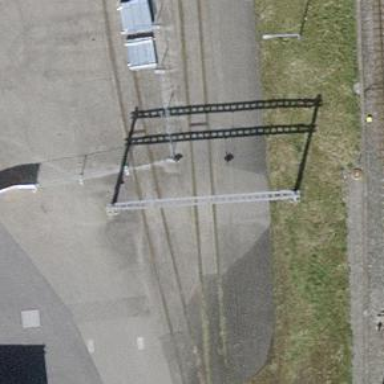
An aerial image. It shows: Railway siding for service.